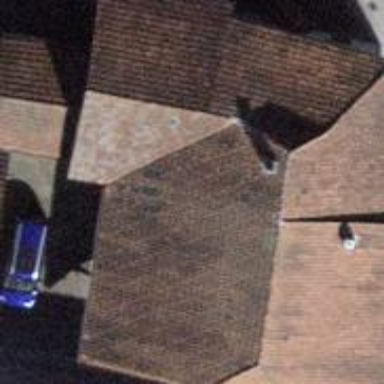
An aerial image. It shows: Building with tiled roof.